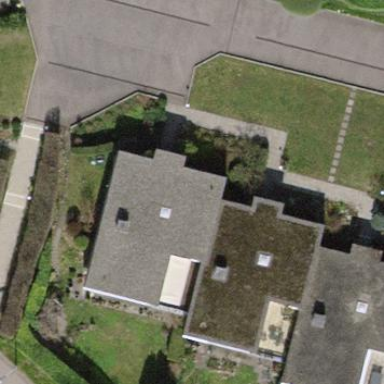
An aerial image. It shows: Terrace building.